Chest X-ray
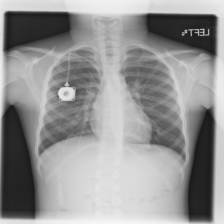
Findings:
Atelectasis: negative
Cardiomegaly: negative
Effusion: negative
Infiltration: negative
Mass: negative
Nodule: negative
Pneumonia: negative
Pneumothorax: negative
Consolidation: negative
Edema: negative
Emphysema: negative
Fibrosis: negative
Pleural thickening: negative
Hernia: negative